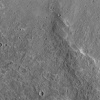
Atmospheric dust classification: not_dusty